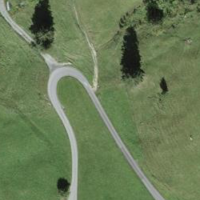
EUNIS habitat code: 24
Species observed at this site:
Cirsium palustre